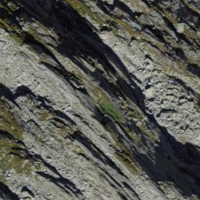
EUNIS habitat code: 48
Species observed at this site:
Ranunculus glacialis